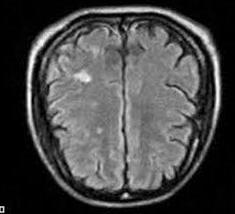
Label: notumor